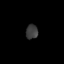
Tissue: lung
Cell type: T cells
Senescence score: 0.1723
Nuclear area (px): 169
Mean DAPI intensity: 60.107